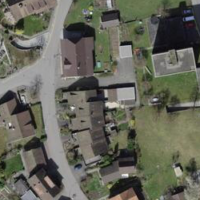
EUNIS habitat code: 54
Species observed at this site:
Cardamine pratensis